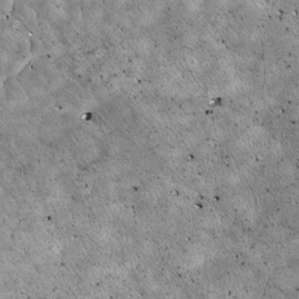
Label: non_frost